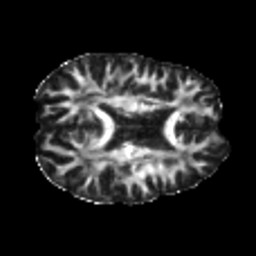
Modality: FA
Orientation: axial
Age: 21
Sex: male
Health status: healthy
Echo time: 0.074 s